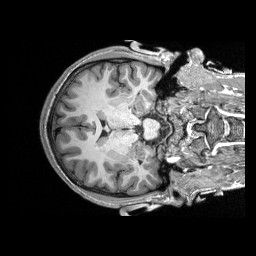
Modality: T1w
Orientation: axial